Question: I'm using a grid view which contains 7 text boxes and a total of 8 columns in it. When I design it in a plain web form it's displaying normally. But when I add it to the master page the grid view crosses the master page border. I have tried changing the border width of the grid view control but it's not changing. Can anyone please let me know how to come over this issue? I just want to resize the grid view control.

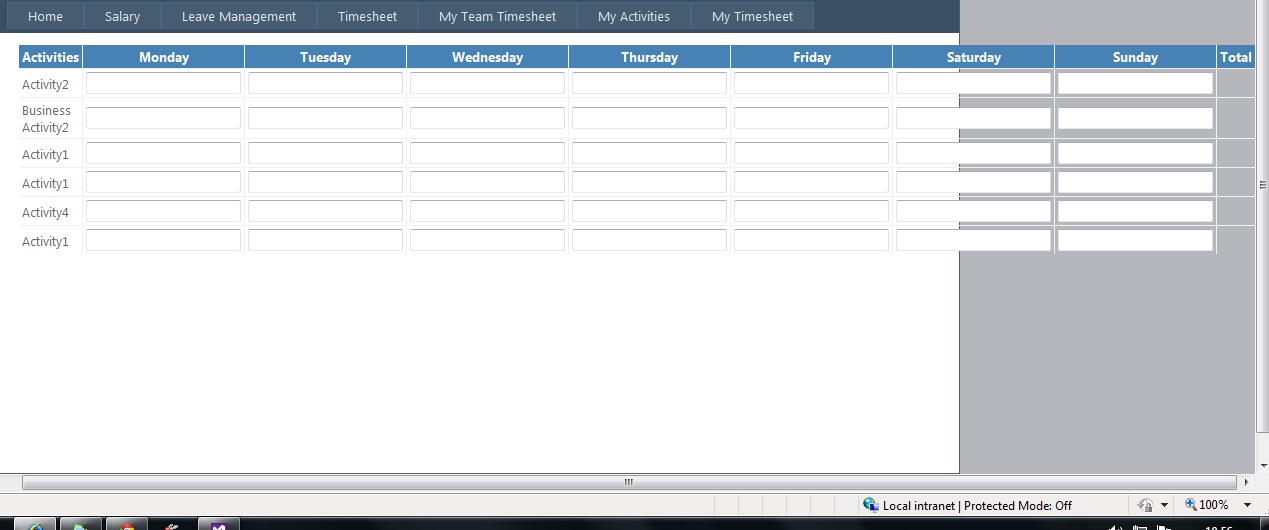
Answer: You must put GridView into a Scrollable Panel:
'''
<asp:Panel ID="Panel2" runat="server" ScrollBars="Both" Width="100%">
<asp:GridView ID="GridView1" runat="server">
</asp:GridView>
</asp:Panel>
'''